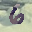
Label: 6